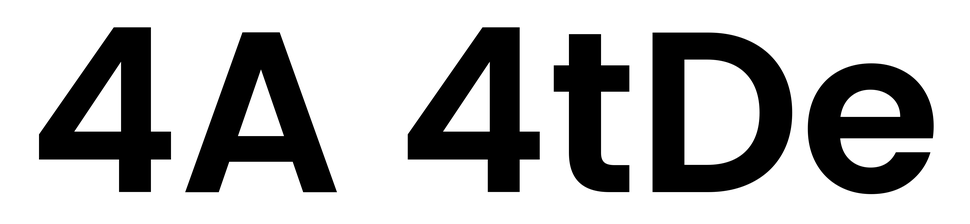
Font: Poppins-SemiBold